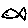
Label: fish